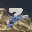
Label: 7